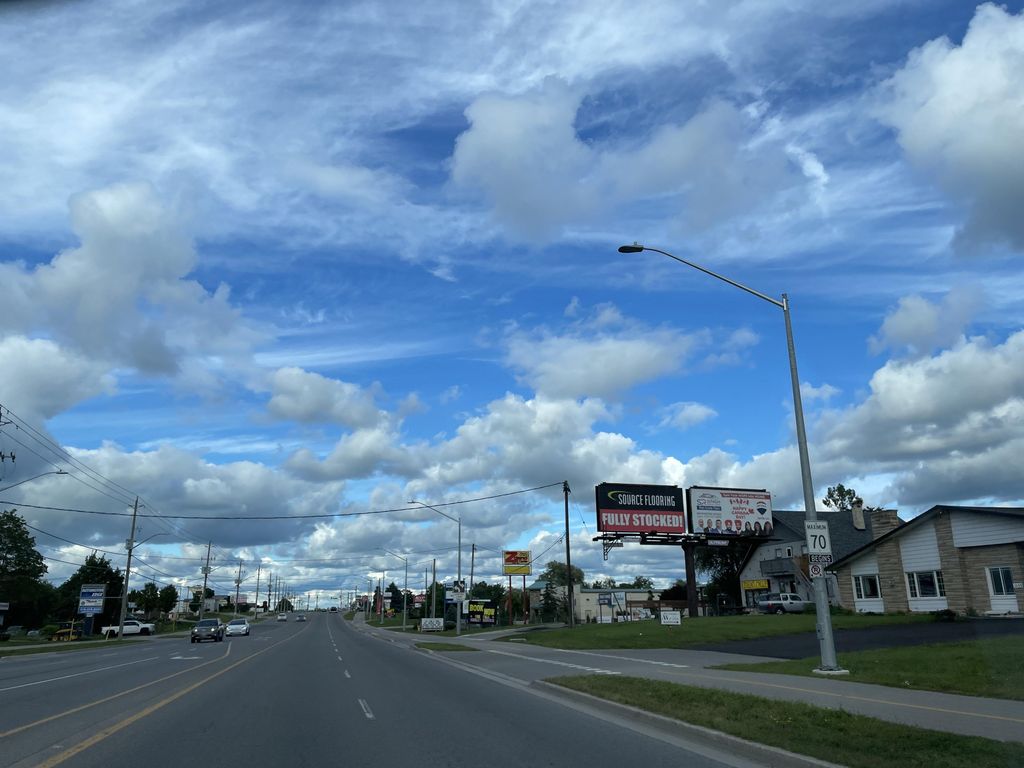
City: kitchener-waterloo